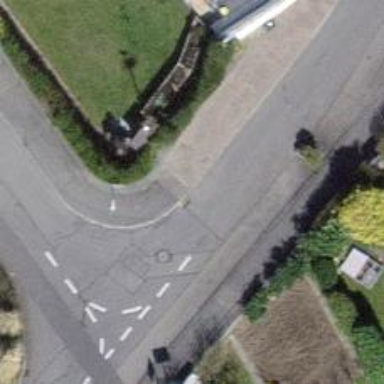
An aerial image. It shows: Kerb serving as barrier.